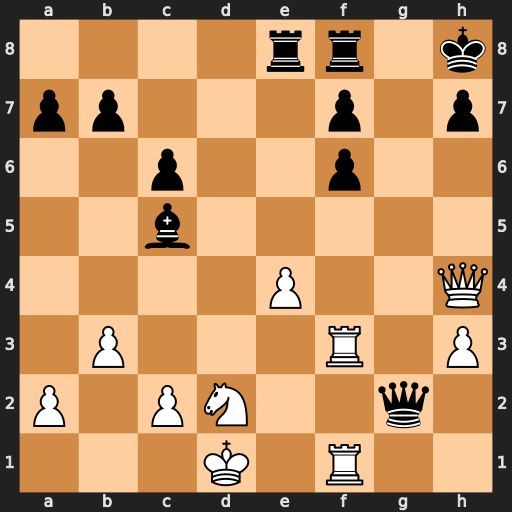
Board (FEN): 4rr1k/pp3p1p/2p2p2/2b5/4P2Q/1P3R1P/P1PN2q1/3K1R2
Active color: w
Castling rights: -
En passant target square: -
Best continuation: Rg3 Qxg3 Qxg3